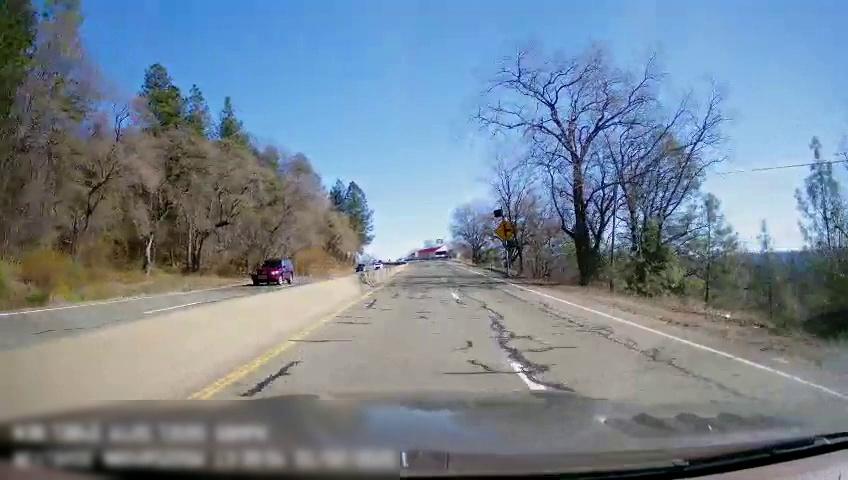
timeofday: Day
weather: Sunny
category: Drivable Space
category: Drivable Space
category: Vehicles | SUV
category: Vehicles | Car
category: Vehicles | Car
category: Lanes | Opposite Lane
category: Lanes | Opposite Lane
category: Lanes | Current Lane
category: Lanes | Current Lane
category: Lanes | Alternate Lane
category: Traffic | Lights
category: Traffic | Signs